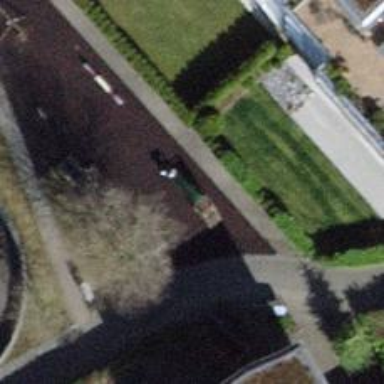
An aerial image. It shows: Playground with slide.